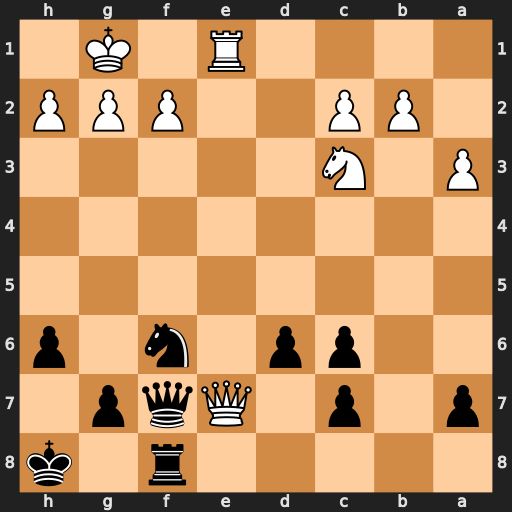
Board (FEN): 5r1k/p1p1Qqp1/2pp1n1p/8/8/P1N5/1PP2PPP/4R1K1
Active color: b
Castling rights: -
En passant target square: -
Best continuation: Re8 Qxe8+ Nxe8